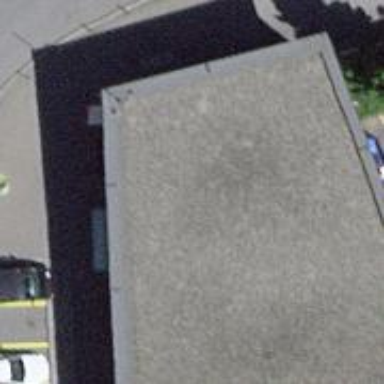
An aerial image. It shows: Post office.